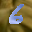
Label: 6